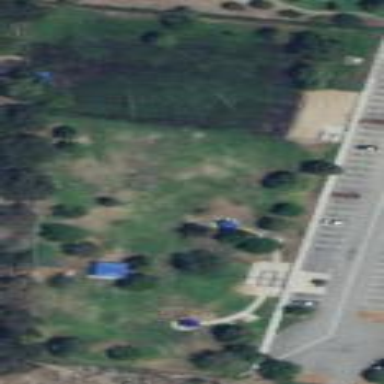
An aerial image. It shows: Dog park for leisure land.